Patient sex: M
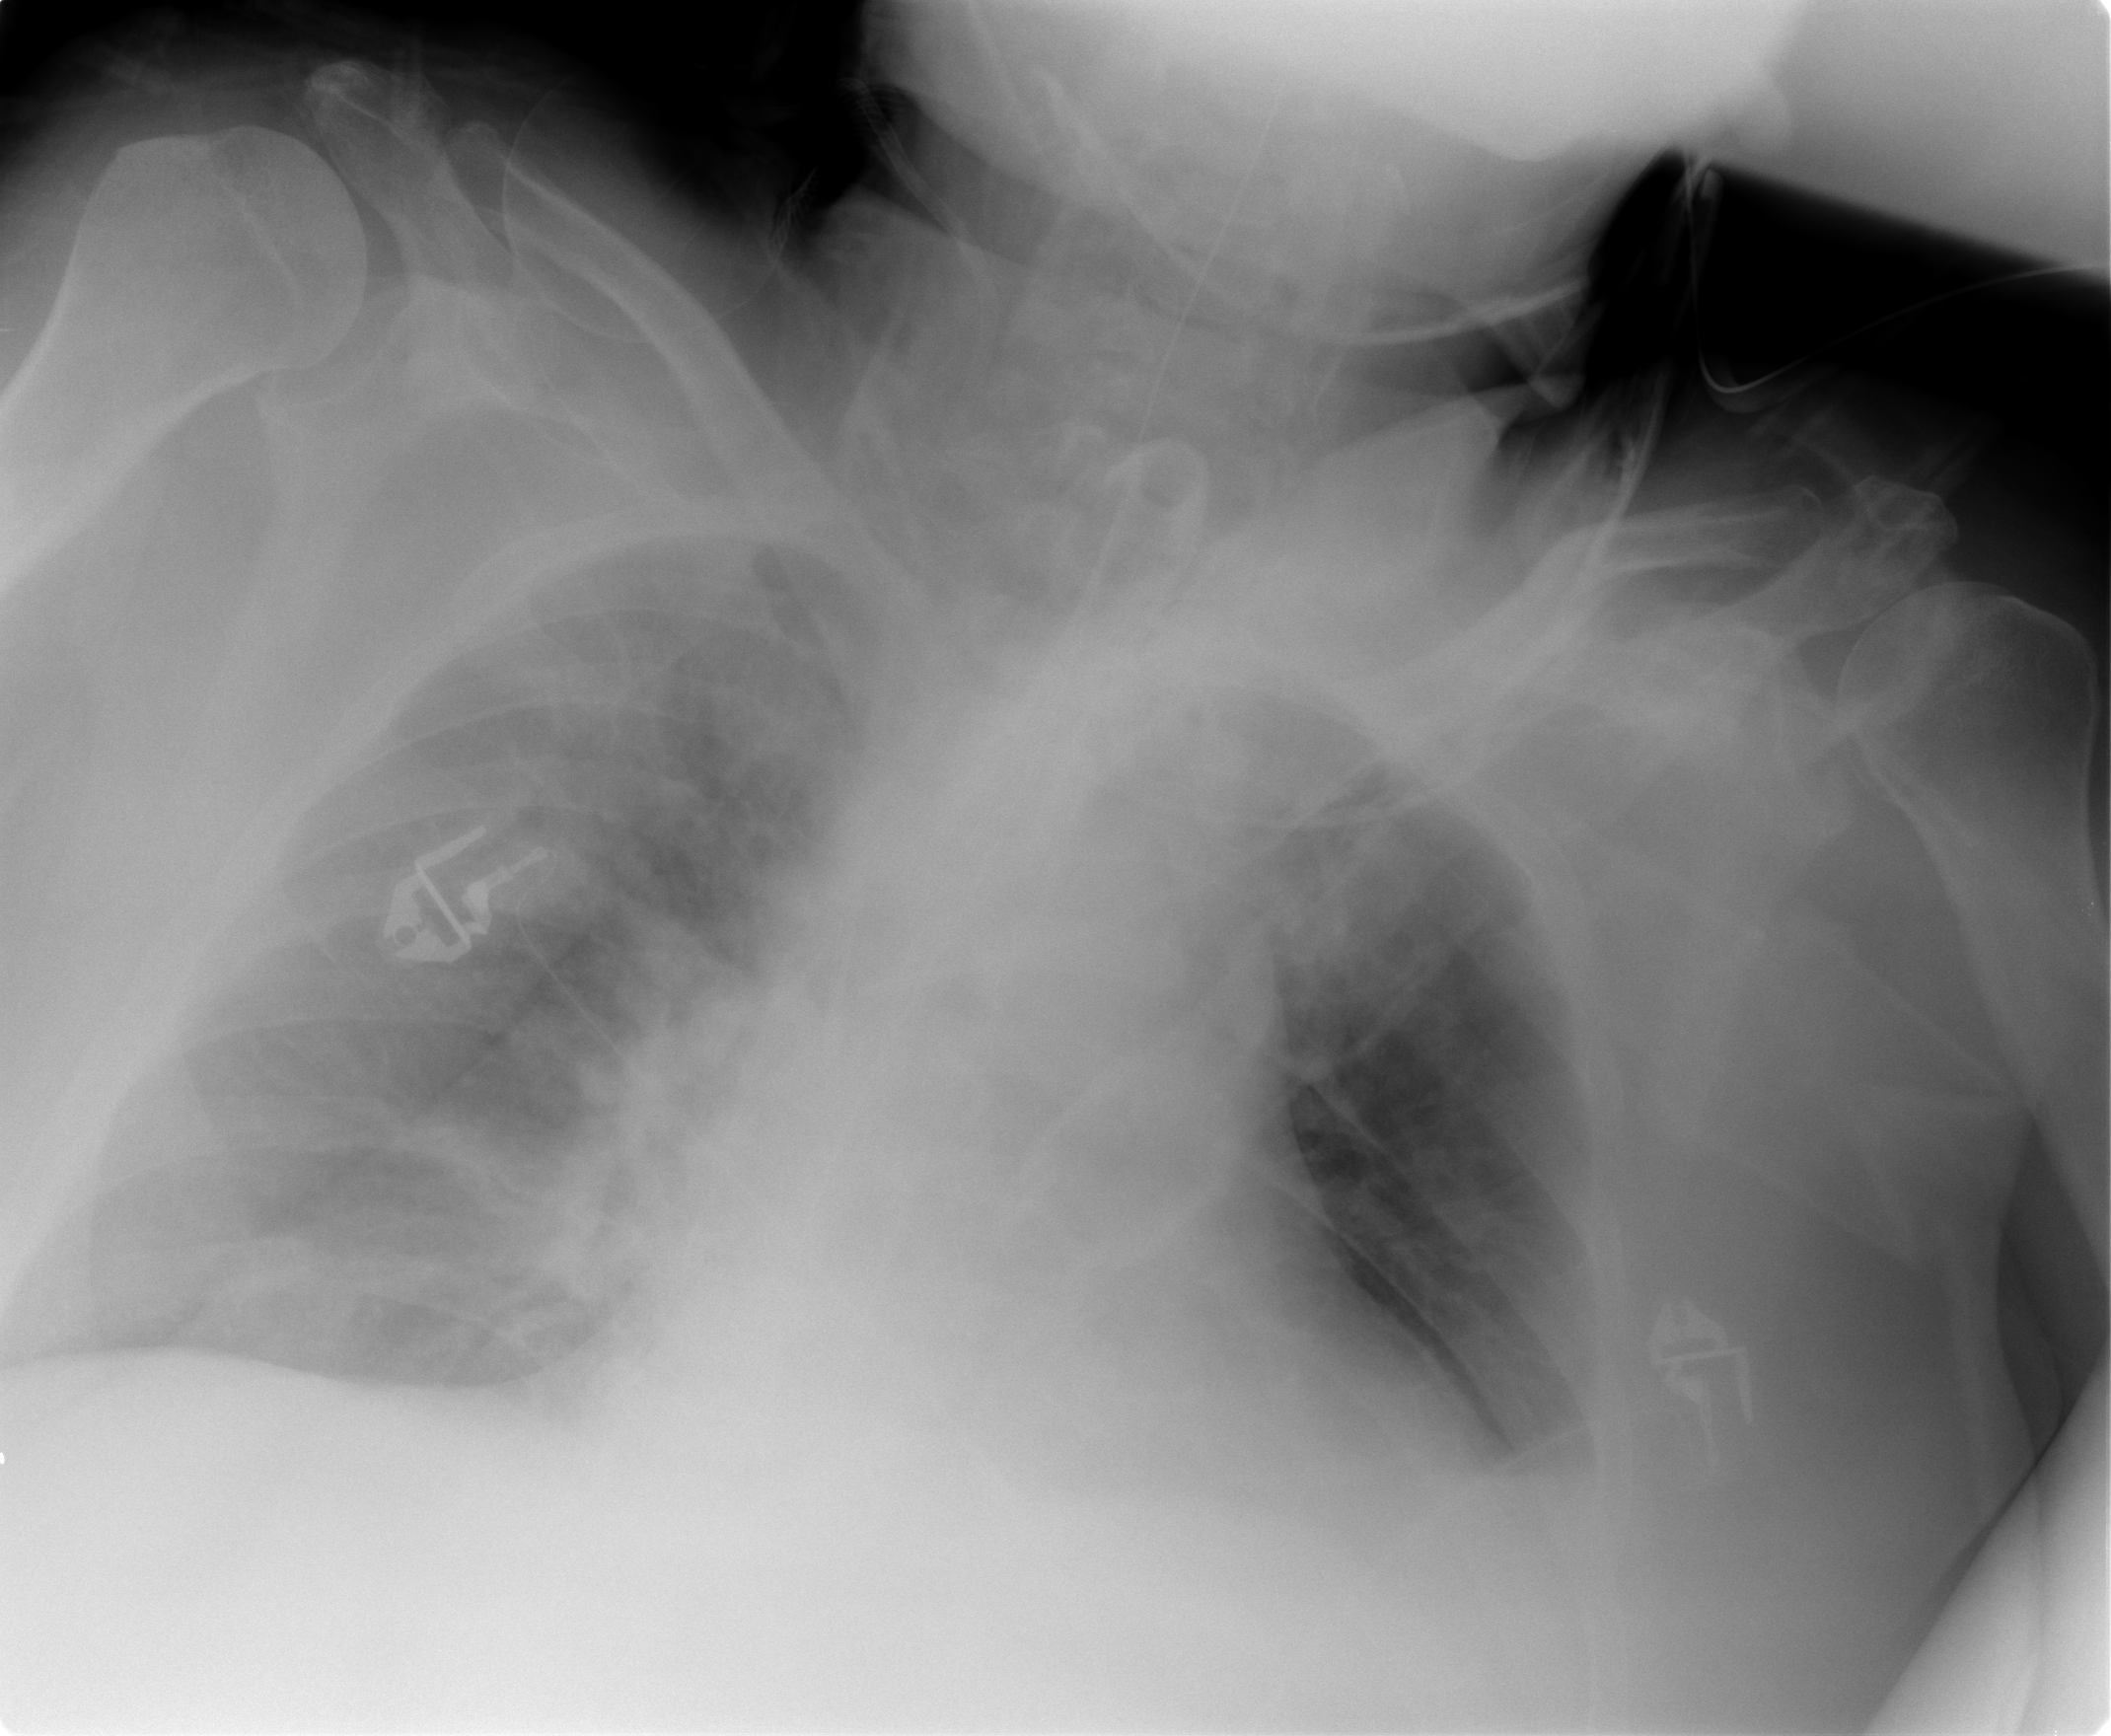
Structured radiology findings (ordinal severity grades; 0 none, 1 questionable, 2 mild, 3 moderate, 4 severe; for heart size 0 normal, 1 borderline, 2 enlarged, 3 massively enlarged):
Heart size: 2
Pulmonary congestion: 2
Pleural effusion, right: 2
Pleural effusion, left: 2
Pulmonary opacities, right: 2
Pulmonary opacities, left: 0
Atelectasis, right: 2
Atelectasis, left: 2